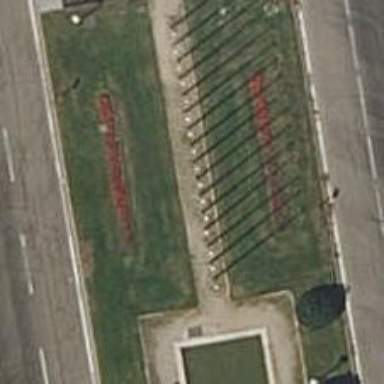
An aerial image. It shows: Flagpole which is man-made.